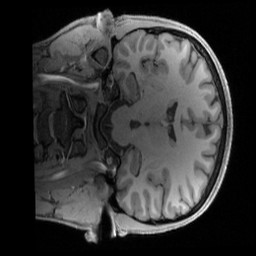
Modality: T1w
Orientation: coronal
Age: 24
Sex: male
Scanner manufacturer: siemens
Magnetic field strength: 3 T
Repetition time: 2.4 s
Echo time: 0.00224 s